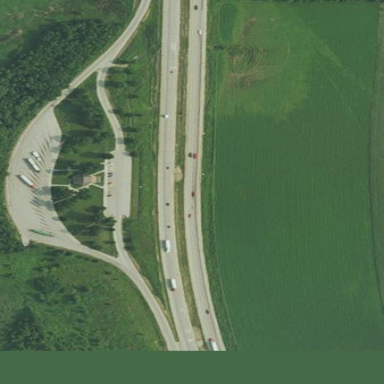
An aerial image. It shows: Rest area along the road.